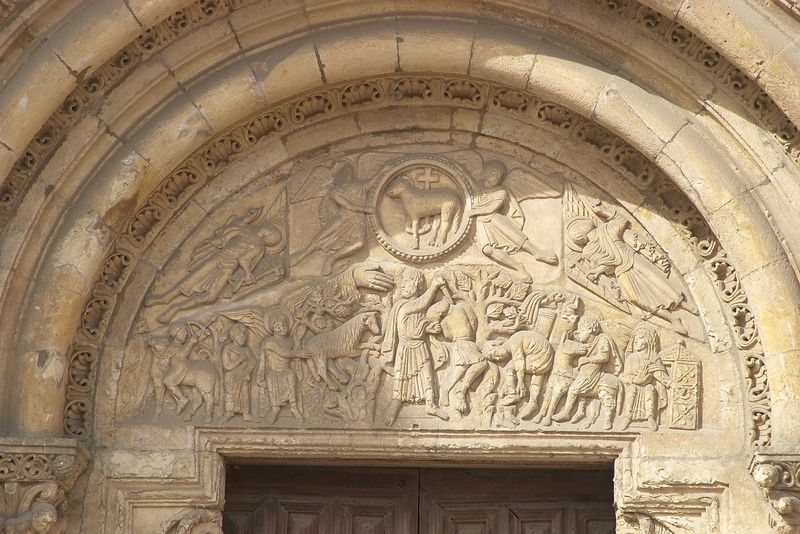
Titel: San Isidoro in León
Standort: Léon, S. Isodoro (EU - E)
Schlagwörter: baum, hand, schatten, menschen, holz, tür, gebäude, hund, tiere, ornament, architektur, stein, kirche, sonne, gotik, fliegen, rund, engel, relief, farbig, bogen, rundbogen, wein, detail, ornamente, türflügel, geschlossen, tor, foto, eingang, lamm, schaf, kloster, kreuz, dom, mauerwerk, gebet, halbrund, fries, portal, ein, heiligenschein, sandstein, christus, altes testament, hilfe, mittelalter, romanik, kapelle, heilige, opfer, rebe, lämmer, osterlamm, pfeil, himmelfahrt, tympanon, arkantus, supraporte, gewände, zyklus, lamm gottes, türsturz, holztüre, hloz, einagang supraporte, kapit3el3l